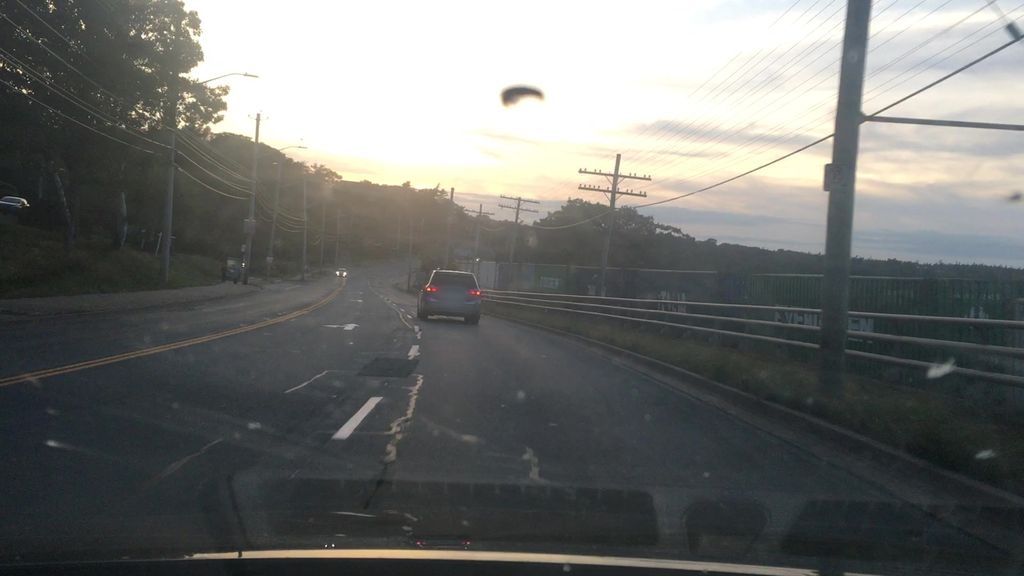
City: halifax